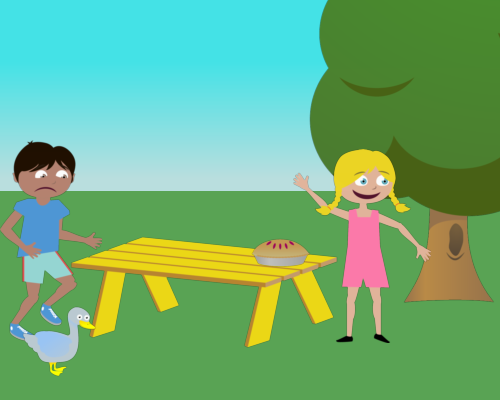
fluffy tree hole on left happy girl arm up air and facing right a yellow bench on it pie a sad boy with hands going right his foot covers left top leg of yellow bench beside is a small duck